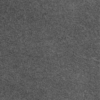
Label: dusty